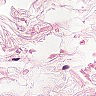
Metastatic tissue present: no